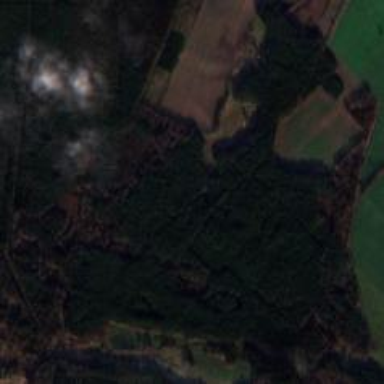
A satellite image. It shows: Forest area.